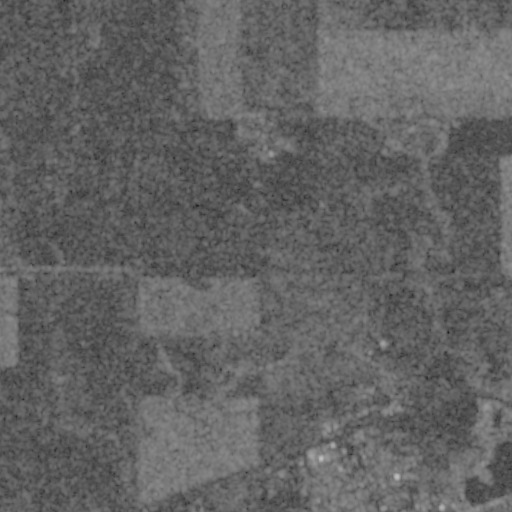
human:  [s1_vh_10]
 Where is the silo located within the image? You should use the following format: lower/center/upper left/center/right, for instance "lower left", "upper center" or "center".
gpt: The silo is located in the upper right of the image.
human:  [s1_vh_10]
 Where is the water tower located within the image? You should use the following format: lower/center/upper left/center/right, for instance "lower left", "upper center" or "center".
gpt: The water tower is located in the lower right of the image.
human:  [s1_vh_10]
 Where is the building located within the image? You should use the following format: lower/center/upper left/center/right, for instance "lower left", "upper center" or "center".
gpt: The building is located in the upper right of the image.
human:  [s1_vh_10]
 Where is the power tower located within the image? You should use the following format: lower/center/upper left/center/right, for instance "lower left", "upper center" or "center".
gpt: There is no power tower in the image.

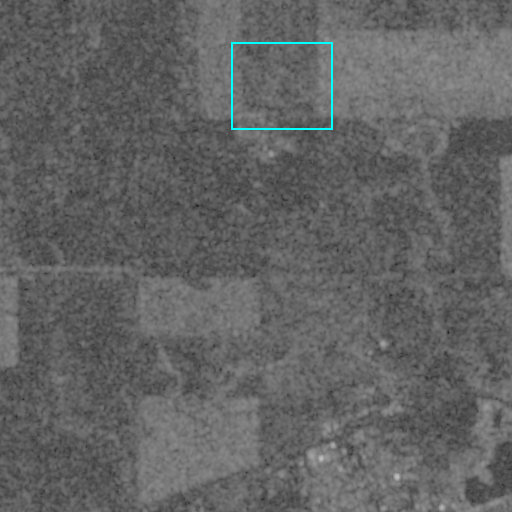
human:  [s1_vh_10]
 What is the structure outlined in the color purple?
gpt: There is no purple outline.
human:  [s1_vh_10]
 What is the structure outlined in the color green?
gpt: There is no structure outlined in green.